Interaction volume radius: 5 \u00c5
Interaction volume height: 30 \u00c5
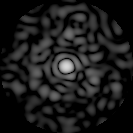
Disorder parameter: 0.8395